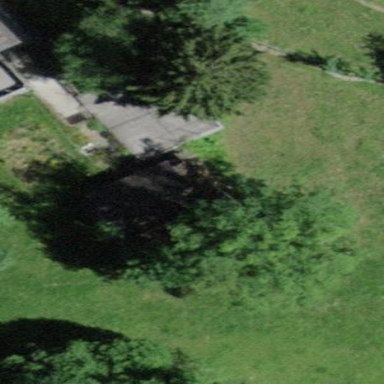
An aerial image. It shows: Rural barn.